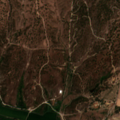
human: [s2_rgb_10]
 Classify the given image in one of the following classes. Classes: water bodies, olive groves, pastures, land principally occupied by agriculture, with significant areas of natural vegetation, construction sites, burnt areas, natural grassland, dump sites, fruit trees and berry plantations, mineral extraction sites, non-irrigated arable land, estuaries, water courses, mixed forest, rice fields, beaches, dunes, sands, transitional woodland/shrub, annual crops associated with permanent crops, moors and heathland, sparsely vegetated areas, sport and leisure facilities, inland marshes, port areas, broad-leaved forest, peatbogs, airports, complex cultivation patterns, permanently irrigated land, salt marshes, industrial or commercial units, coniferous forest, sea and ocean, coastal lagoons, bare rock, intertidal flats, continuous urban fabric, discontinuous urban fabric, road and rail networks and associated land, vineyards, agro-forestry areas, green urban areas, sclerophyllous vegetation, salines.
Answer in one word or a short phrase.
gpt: rice fields, agro-forestry areas, broad-leaved forest